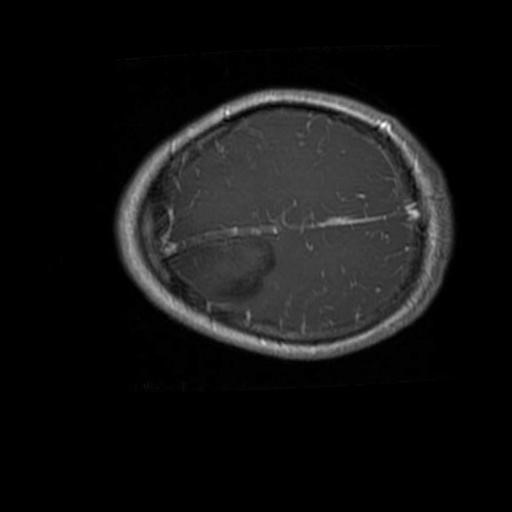
Label: brain_glioma